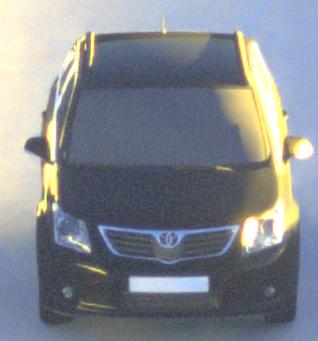
Make: Toyota
Model: Avensis 1.6
Detailed model: Avensis (T27) Notch Back
Model produced from: 2009/01
Model produced until: 2010/08
Doors: 4
Color: black
Road condition: dry road
Daytime: sunrise or sunset
Contrast: high contrast